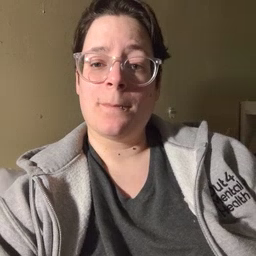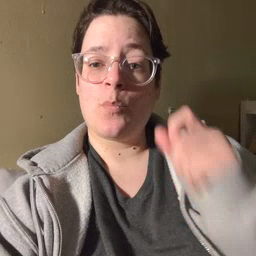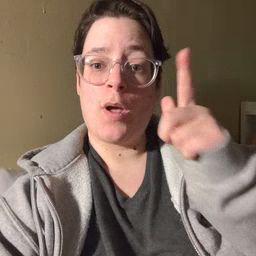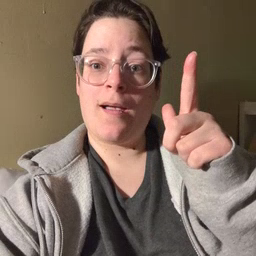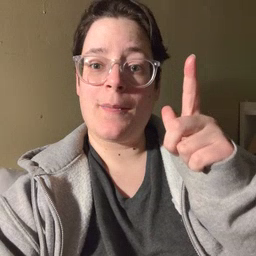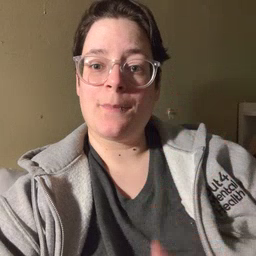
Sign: awake